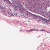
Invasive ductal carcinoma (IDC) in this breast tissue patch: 0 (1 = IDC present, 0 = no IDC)